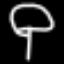
Label: mushroom